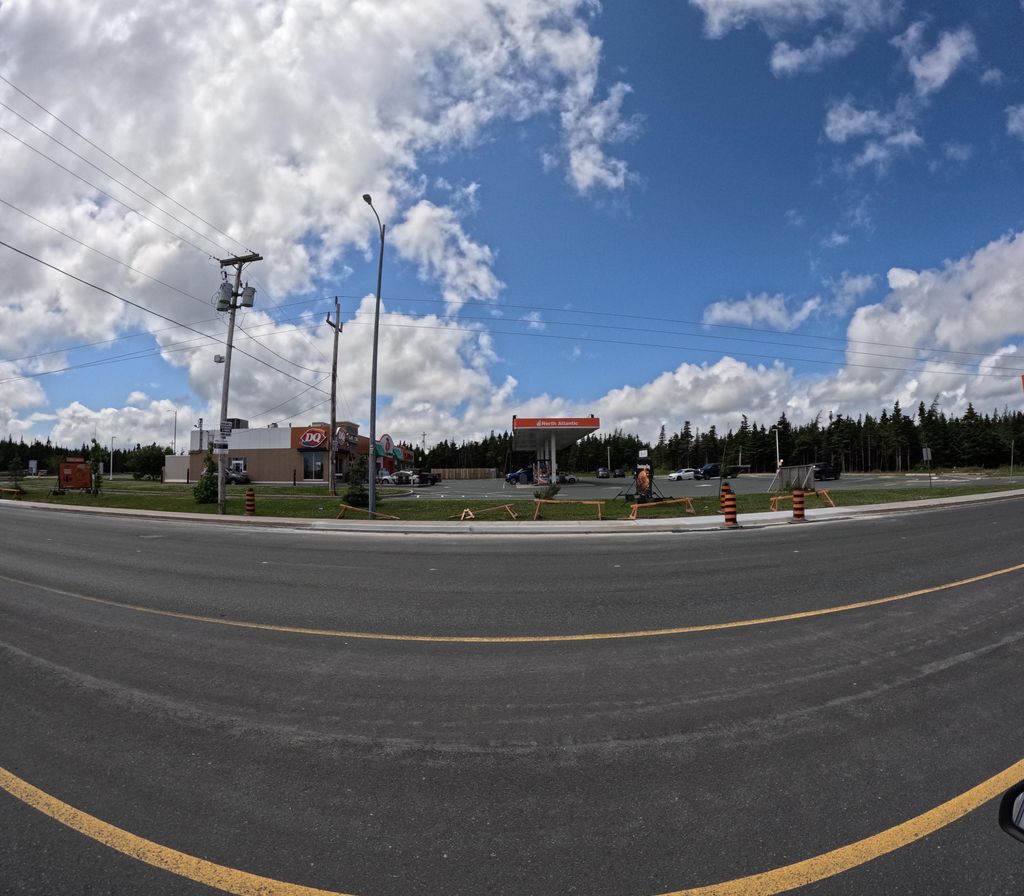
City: st_johns